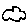
Label: cloud